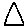
Label: triangle